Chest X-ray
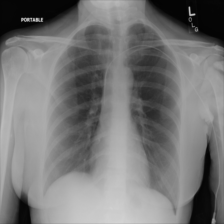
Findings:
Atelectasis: negative
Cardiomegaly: negative
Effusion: negative
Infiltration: negative
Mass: negative
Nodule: negative
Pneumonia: negative
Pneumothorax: negative
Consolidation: negative
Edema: negative
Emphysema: negative
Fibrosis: negative
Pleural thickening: negative
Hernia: negative